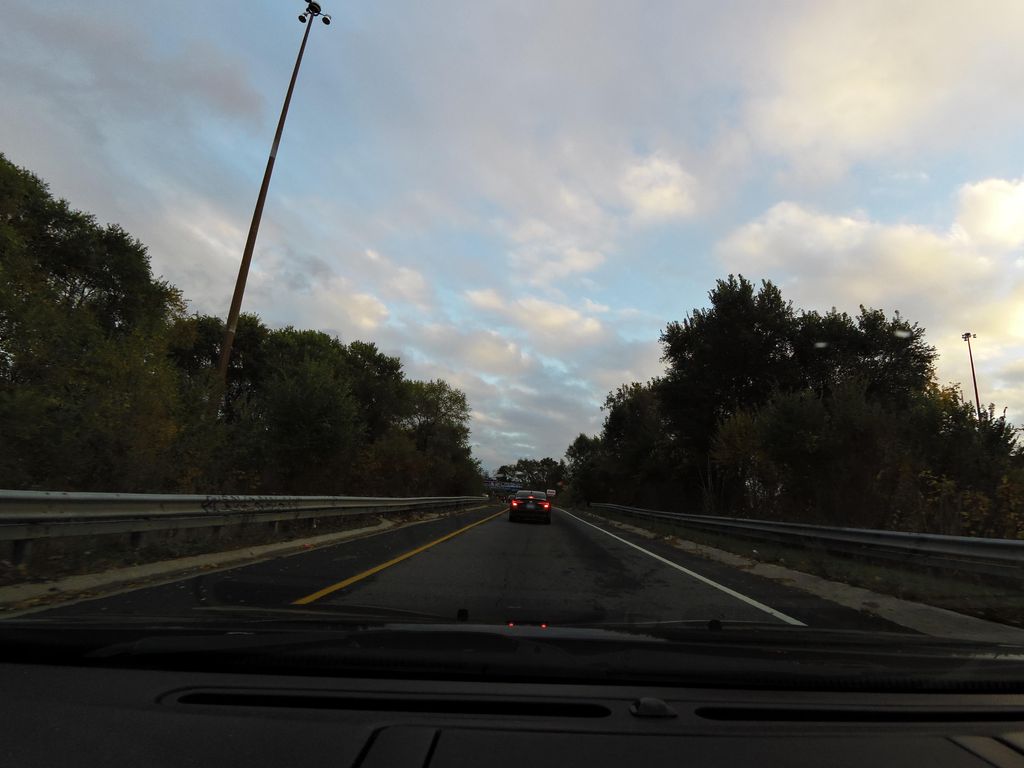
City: hamilton